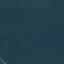
Label: Forest